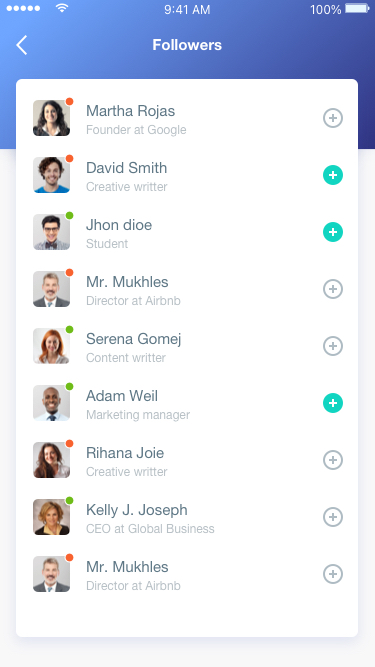
Text in this UI design:
Followers
Martha Rojas
Founder at Google
David Smith
Creative writter
Jhon dioe
Student
Mr. Mukhles
Director at Airbnb
Serena Gomej
Content writter
Adam Weil
Marketing manager
Rihana Joie
Creative writter
Kelly J. Joseph
CEO at Global Business
Mr. Mukhles
Director at Airbnb